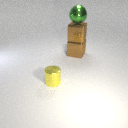
large green metal sphere above large brown metal cube